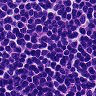
Metastatic tissue present: no